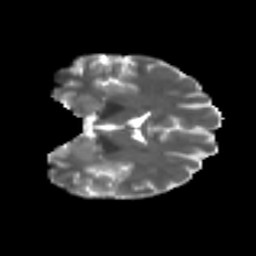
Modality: T2w
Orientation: coronal
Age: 23
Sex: female
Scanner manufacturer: ge
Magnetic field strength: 3 T
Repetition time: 7.8 s
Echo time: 0.0606 s